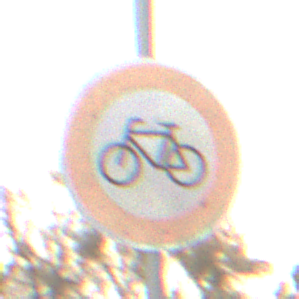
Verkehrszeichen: VerbotRadverkehr
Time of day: MorningAfternoon
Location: Outdoor (Nature)
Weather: Overcast
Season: NotSpecified
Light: Natural